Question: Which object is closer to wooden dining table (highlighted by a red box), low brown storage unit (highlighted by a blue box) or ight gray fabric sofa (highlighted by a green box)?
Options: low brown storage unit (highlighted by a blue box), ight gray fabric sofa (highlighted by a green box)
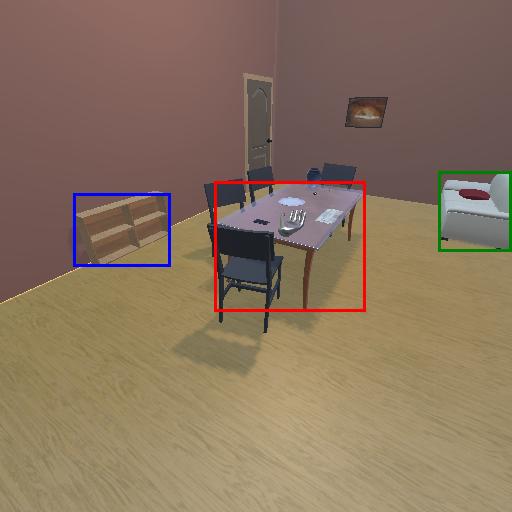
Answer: low brown storage unit (highlighted by a blue box)